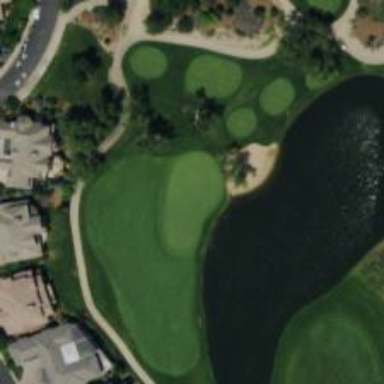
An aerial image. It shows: Golf hole on golf course.